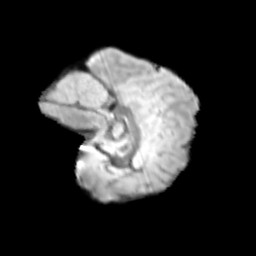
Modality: T2w
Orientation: sagittal
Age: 8
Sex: male
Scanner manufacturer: siemens
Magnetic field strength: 3 T
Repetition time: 3.8 s
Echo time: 0.07 s